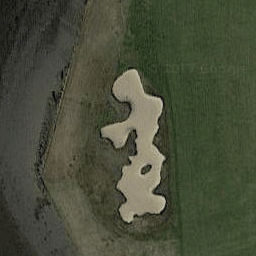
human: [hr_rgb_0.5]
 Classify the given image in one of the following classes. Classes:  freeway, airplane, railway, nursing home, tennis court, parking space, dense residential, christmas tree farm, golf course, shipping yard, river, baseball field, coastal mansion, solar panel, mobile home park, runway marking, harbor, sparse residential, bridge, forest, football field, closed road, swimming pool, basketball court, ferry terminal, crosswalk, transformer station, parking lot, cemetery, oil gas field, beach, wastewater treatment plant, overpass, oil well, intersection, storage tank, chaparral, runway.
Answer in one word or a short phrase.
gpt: golf course